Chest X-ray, PA view. Patient: 25 years old, sex M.
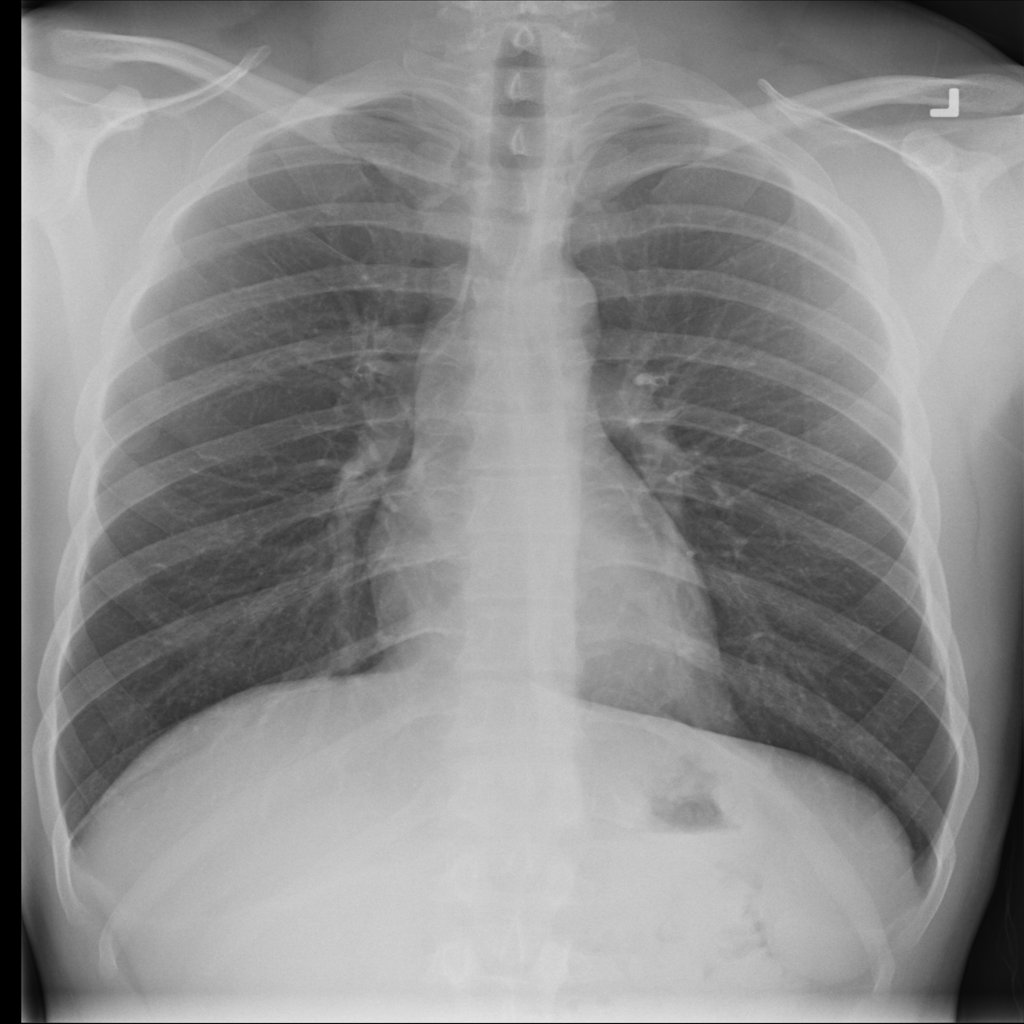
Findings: No Finding